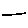
Label: line